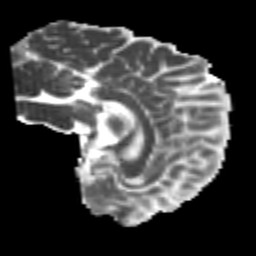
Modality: MD
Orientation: sagittal
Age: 24
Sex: male
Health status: healthy
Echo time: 0.074 s